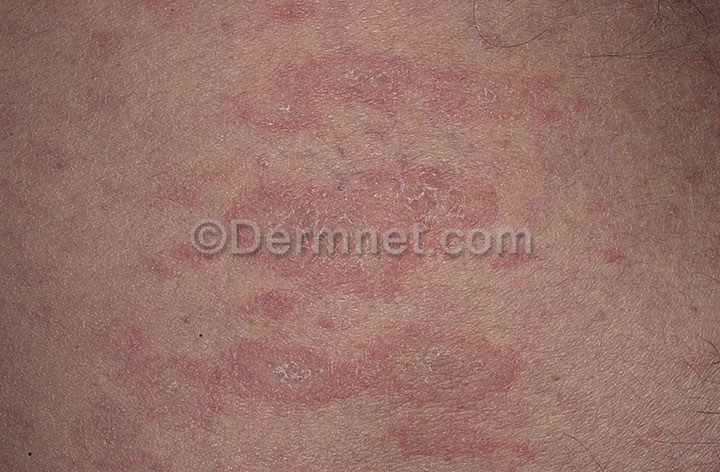
Disease: Psoriasis pictures Lichen Planus and related diseases